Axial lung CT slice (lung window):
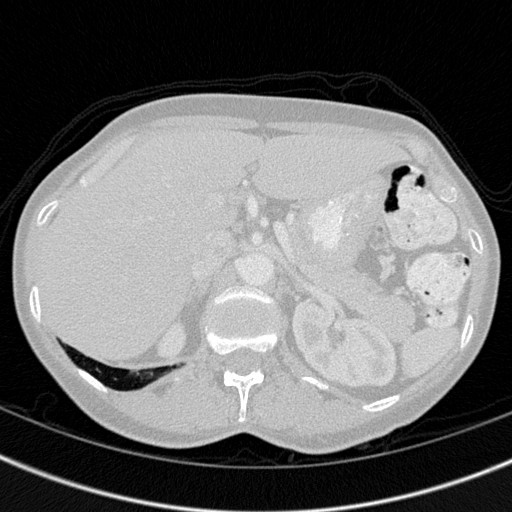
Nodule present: no